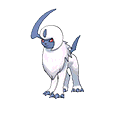
Pok\u00e9mon: absol